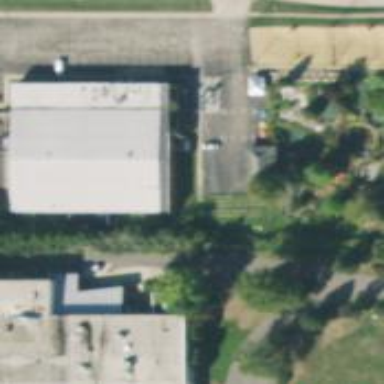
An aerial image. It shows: Commercial building with bowling alley on the leisure land.